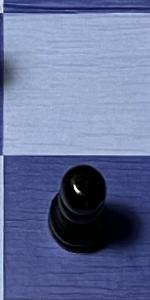
Label: Pawn_Black